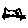
Label: cat